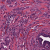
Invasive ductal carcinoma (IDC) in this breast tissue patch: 1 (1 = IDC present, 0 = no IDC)